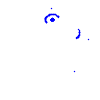
Particle: kaon